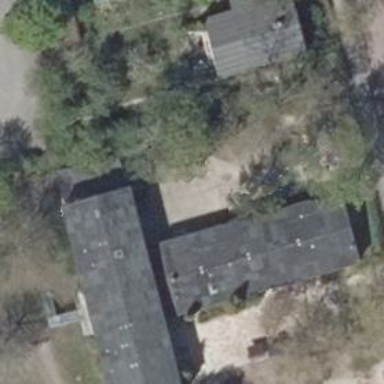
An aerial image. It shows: Building with gabled roof. The roof orientation is along the building.